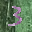
Label: 3